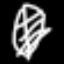
Label: leaf